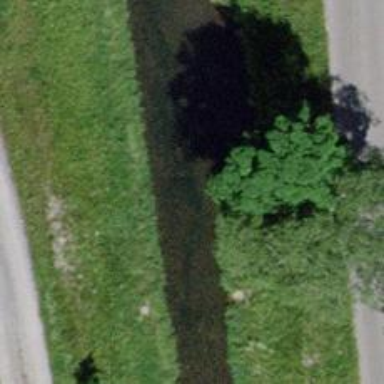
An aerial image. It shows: Drain passing through culvert tunnel.